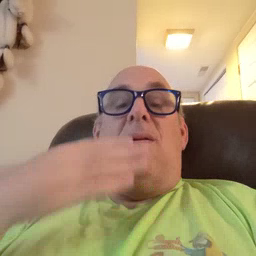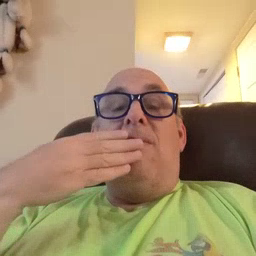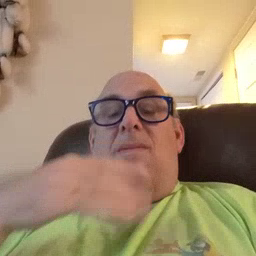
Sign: napkin